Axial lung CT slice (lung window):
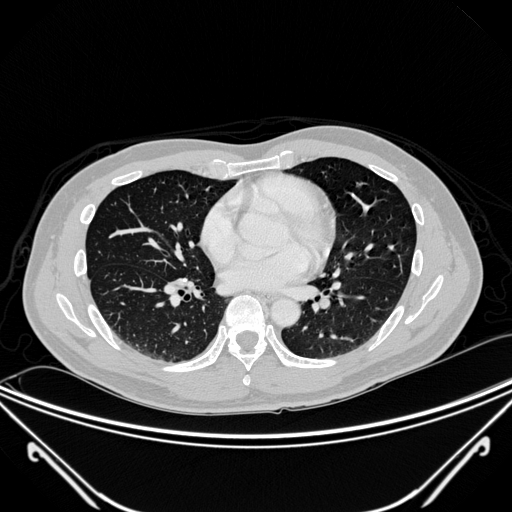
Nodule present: no